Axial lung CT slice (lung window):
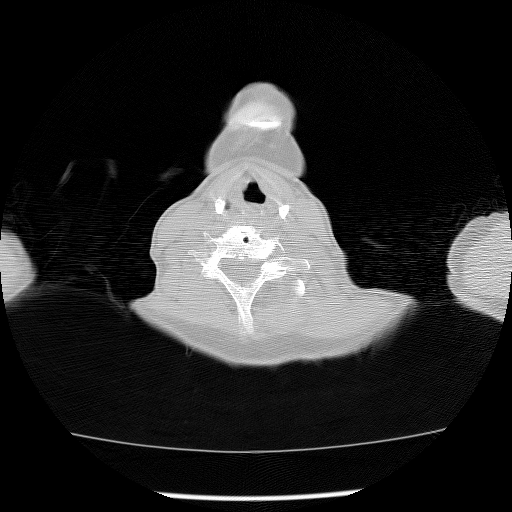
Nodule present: no